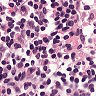
Metastatic tissue present: no